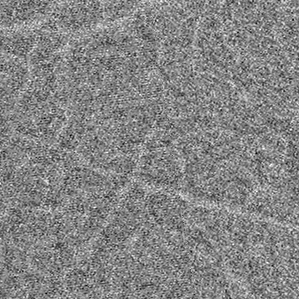
Label: frost